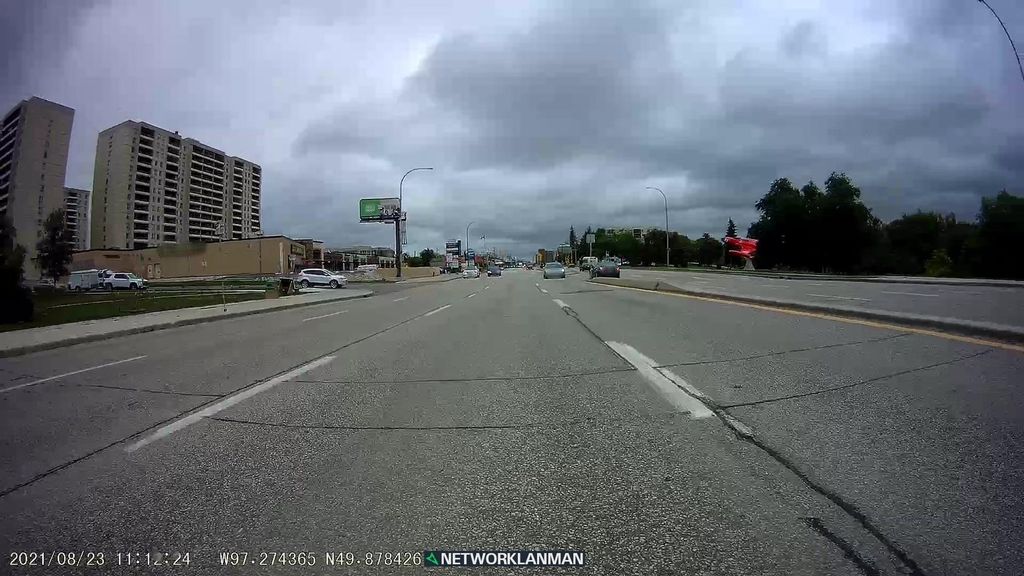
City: winnipeg